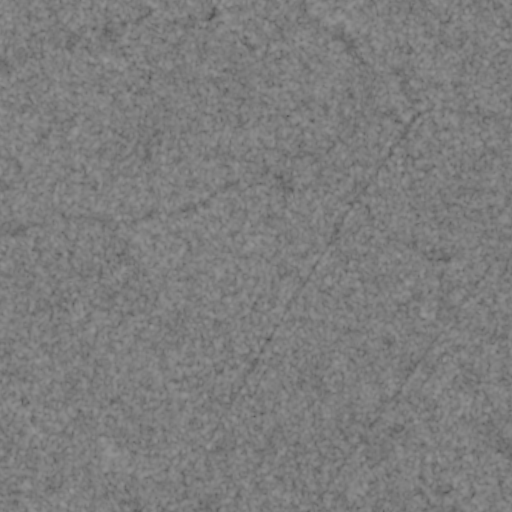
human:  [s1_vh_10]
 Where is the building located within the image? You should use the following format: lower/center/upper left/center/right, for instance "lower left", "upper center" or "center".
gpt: The building is located in the center left of the image.
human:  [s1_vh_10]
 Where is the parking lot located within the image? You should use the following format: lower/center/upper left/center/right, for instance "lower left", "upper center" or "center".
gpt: There is no parking lot in the image.

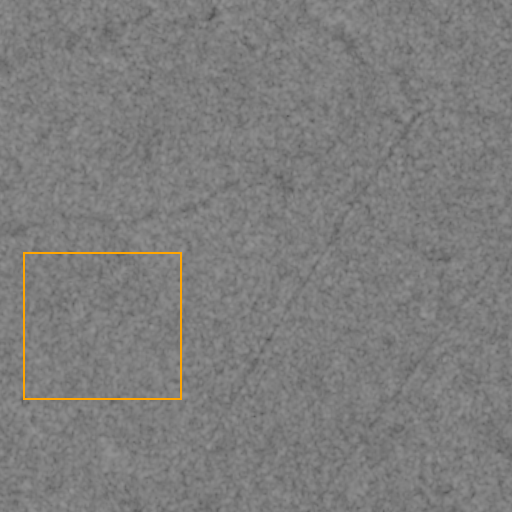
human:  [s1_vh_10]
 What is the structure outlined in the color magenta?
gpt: There is no magenta outline.
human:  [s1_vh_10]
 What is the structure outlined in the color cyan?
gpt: There is no structure outlined in cyan.